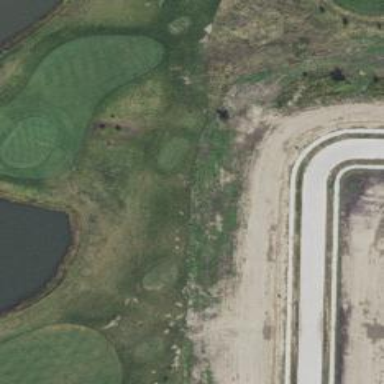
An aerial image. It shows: Grassy area designated as golf fairway.